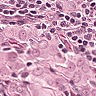
Metastatic tissue present: yes